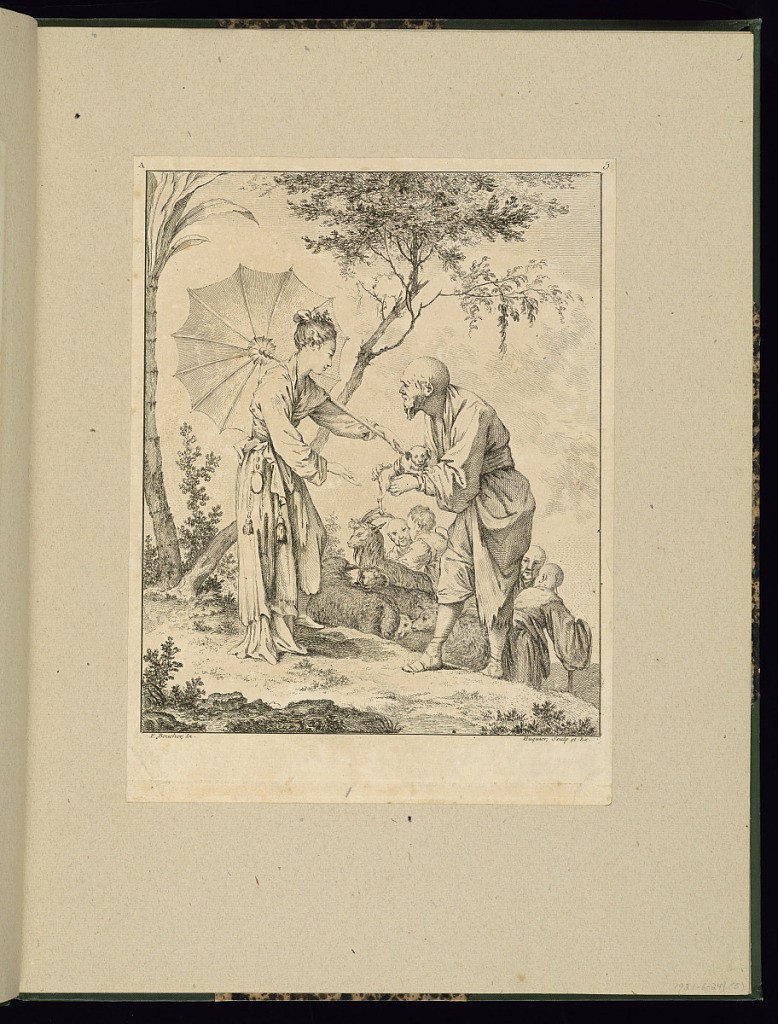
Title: Figures in a Landscape
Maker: François Boucher, French, 1703–1770
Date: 1751
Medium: Etching on laid paper
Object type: Print
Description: A pastoral scene with figures in a landscape. A man and a woman stand in the foreground, the woman holds a parasol over her shoulder and gestures to a small dog being held by the man who is facing her. Behind them a group of men with bald heads and moustaches in a Chinese style stand below with a group of sheep and a ram. Trees to the left. The plate is numbered and signed.